Interaction volume radius: 10 \u00c5
Interaction volume height: 25 \u00c5
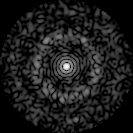
Disorder parameter: 0.8423